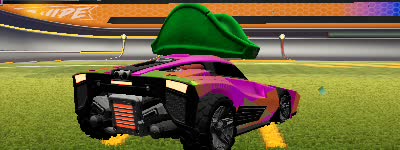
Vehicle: breakout